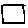
Label: square